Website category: university
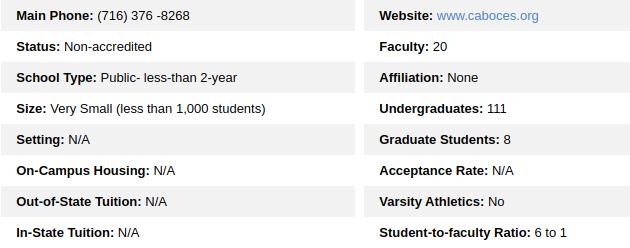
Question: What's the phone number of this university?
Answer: (716) 376 -8268

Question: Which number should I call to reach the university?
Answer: (716) 376 -8268

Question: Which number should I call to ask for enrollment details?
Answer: (716) 376 -8268

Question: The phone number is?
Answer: (716) 376 -8268

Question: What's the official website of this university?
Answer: www.caboces.org

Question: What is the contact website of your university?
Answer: www.caboces.org

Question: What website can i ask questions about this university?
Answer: www.caboces.org

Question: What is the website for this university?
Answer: www.caboces.org

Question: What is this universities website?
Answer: www.caboces.org

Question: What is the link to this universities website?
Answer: www.caboces.org

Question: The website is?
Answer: www.caboces.org

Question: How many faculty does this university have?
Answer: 20

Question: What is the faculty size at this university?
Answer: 20

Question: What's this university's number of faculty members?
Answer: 20

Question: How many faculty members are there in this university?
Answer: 20

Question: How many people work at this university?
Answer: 20

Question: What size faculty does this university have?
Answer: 20

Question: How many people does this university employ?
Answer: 20

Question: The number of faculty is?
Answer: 20

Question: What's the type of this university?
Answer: Public- less-than 2-year

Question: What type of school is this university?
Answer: Public- less-than 2-year

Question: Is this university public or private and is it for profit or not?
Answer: Public- less-than 2-year

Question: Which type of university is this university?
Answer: Public- less-than 2-year

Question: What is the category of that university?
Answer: Public- less-than 2-year

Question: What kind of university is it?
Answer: Public- less-than 2-year

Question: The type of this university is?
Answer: Public- less-than 2-year

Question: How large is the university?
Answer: Very Small (less than 1,000 students)

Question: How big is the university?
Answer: Very Small (less than 1,000 students)

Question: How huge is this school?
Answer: Very Small (less than 1,000 students)

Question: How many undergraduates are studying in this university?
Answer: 111

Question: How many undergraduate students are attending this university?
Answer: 111

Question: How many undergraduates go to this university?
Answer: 111

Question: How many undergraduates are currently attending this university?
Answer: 111

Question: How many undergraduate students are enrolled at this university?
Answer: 111

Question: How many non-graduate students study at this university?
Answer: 111

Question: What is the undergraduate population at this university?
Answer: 111

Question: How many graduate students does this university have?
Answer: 8

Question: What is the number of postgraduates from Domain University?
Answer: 8

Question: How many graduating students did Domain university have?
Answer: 8

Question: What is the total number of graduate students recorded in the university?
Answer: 8

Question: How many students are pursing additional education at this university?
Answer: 8

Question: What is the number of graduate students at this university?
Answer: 8

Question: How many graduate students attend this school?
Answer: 8

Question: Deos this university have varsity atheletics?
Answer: No

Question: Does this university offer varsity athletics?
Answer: No

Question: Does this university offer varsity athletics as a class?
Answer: No

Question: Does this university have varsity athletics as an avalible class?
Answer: No

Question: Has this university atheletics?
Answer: No

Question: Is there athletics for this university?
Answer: No

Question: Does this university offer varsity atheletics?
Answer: No

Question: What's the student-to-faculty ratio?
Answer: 6 to 1

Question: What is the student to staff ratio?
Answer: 6 to 1

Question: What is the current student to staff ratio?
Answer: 6 to 1

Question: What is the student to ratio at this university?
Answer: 6 to 1

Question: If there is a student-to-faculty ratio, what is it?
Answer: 6 to 1

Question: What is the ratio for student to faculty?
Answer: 6 to 1

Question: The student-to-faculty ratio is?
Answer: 6 to 1